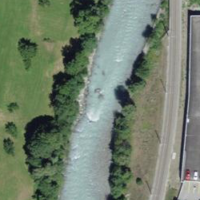
EUNIS habitat code: 55
Species observed at this site:
Fabriciana adippe